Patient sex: M
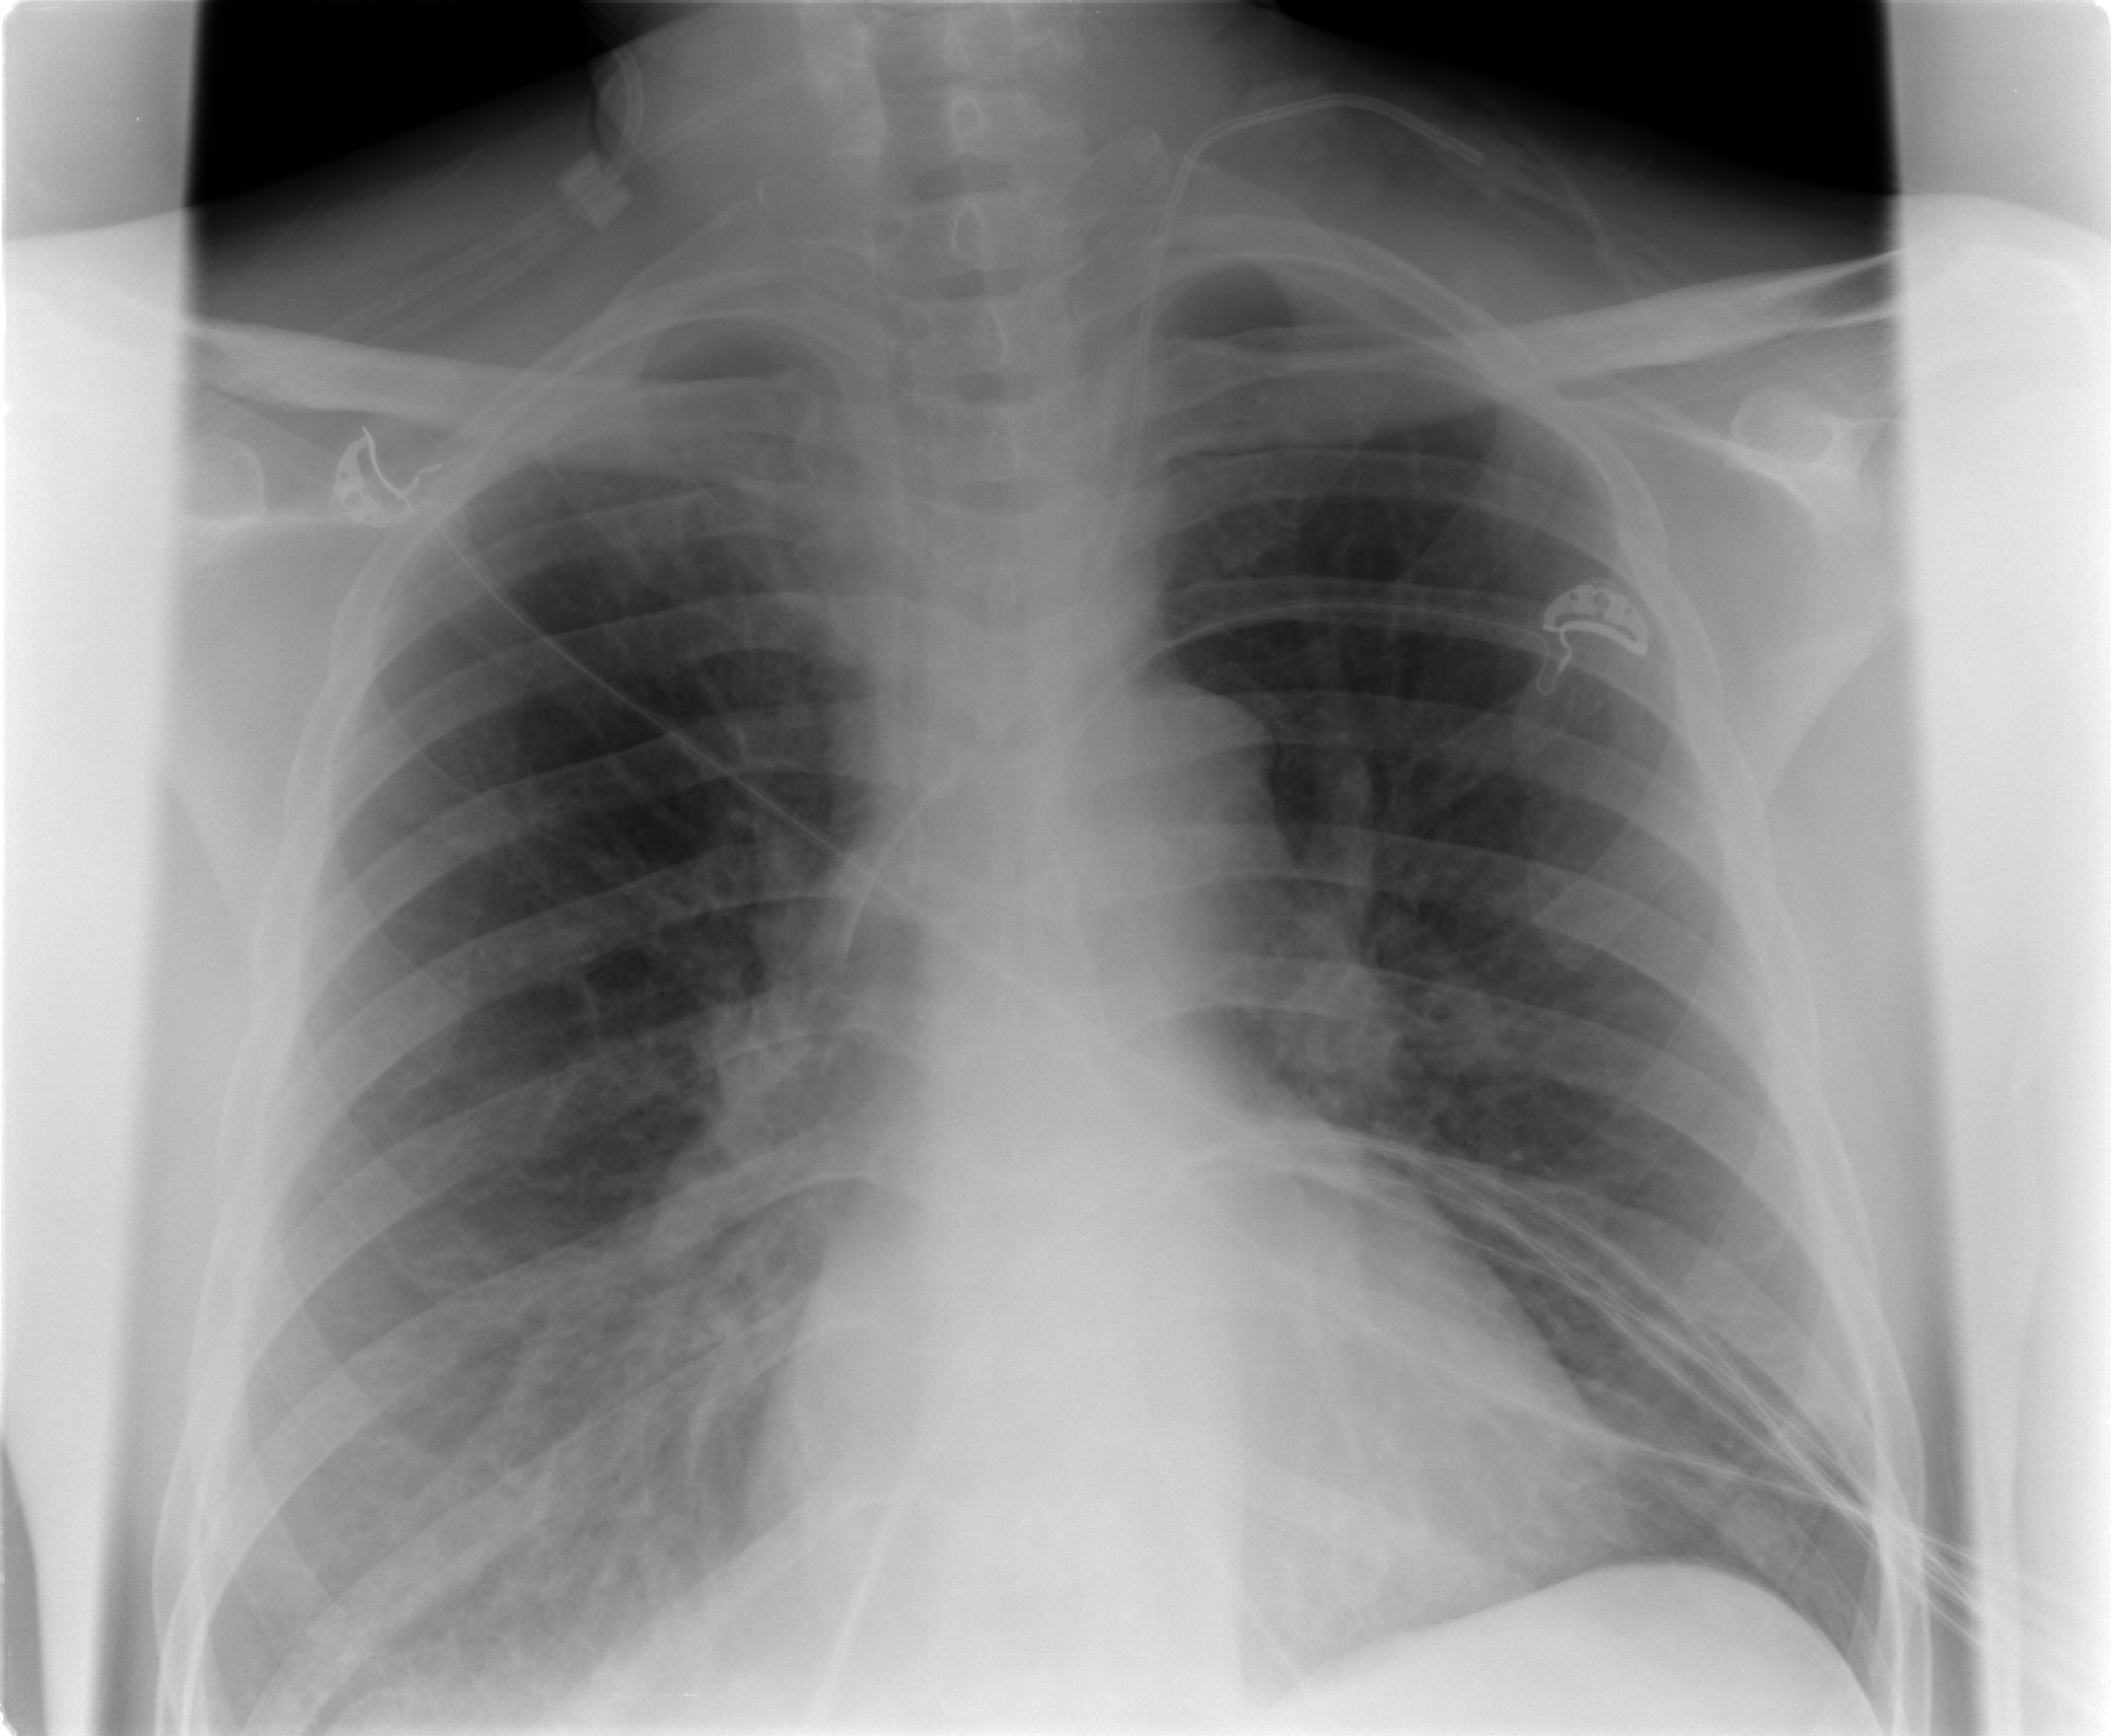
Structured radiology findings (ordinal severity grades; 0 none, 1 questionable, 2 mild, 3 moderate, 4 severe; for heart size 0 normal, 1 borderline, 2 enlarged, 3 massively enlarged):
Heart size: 0
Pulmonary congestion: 2
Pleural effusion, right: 2
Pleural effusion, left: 0
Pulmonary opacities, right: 2
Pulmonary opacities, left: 0
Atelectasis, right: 2
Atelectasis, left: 1